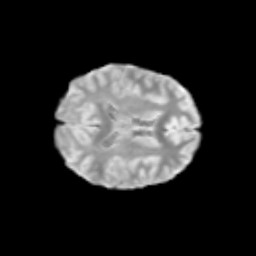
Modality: T2w
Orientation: axial
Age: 12
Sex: female
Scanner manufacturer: siemens
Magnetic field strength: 3 T
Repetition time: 3.8 s
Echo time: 0.07 s